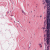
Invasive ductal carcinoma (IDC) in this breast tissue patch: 0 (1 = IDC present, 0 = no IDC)